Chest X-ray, PA view. Patient: 54 years old, sex F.
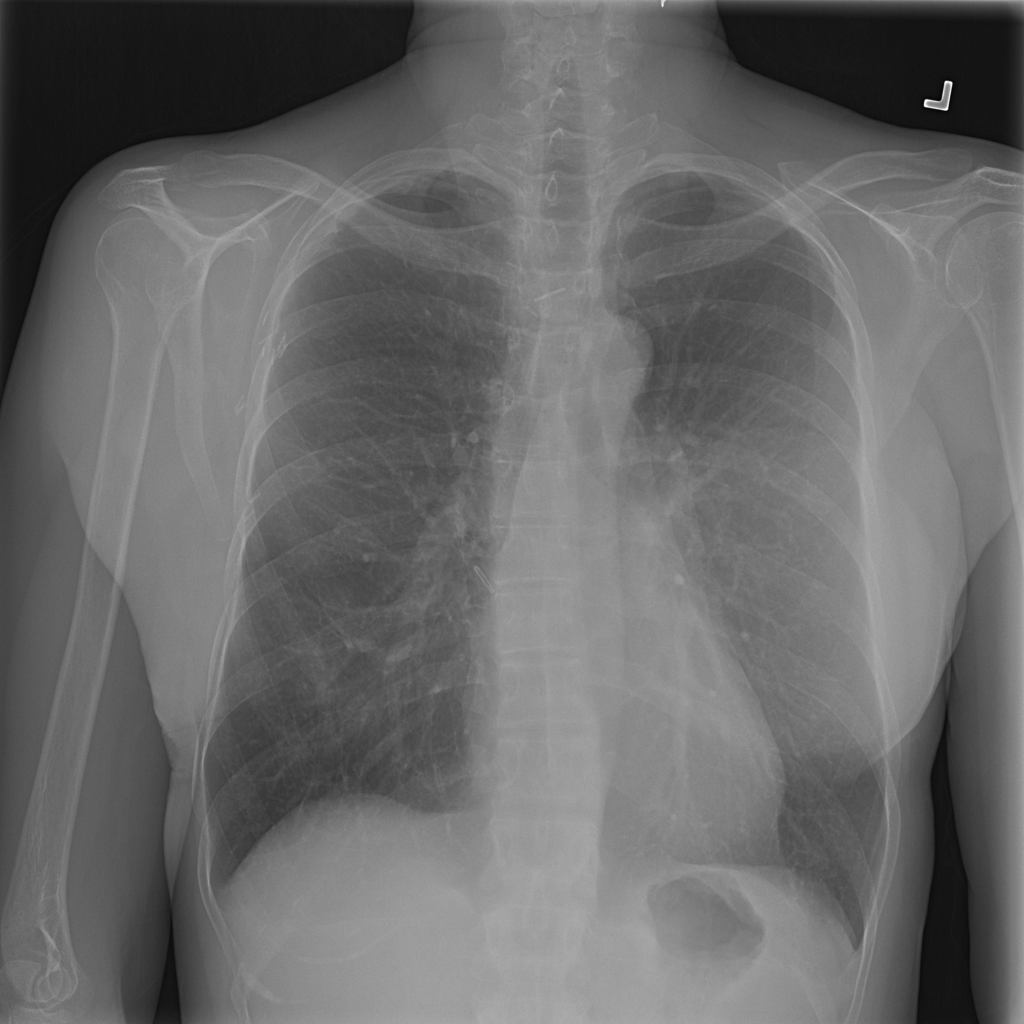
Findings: Pleural_Thickening